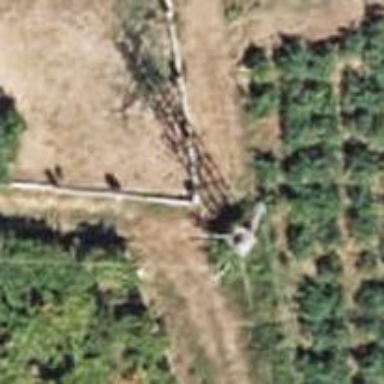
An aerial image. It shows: Power pole.